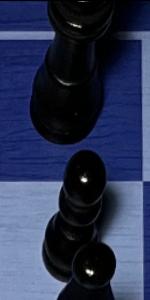
Label: Pawn_Black